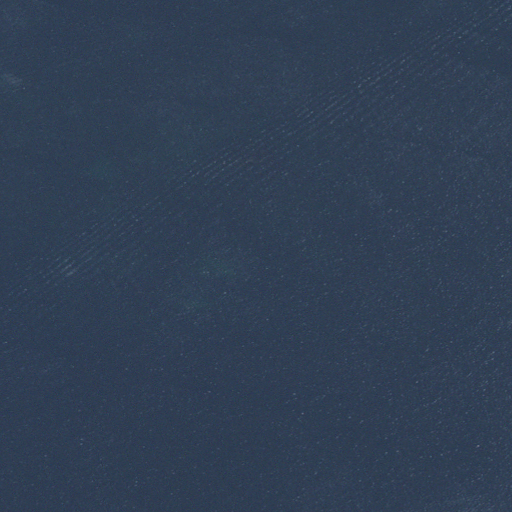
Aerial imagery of bar in Massachusetts named Pickett Ledge containing only open water